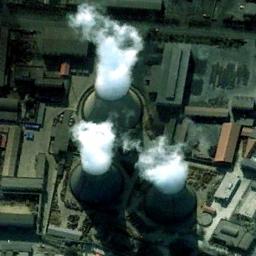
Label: thermal_power_station